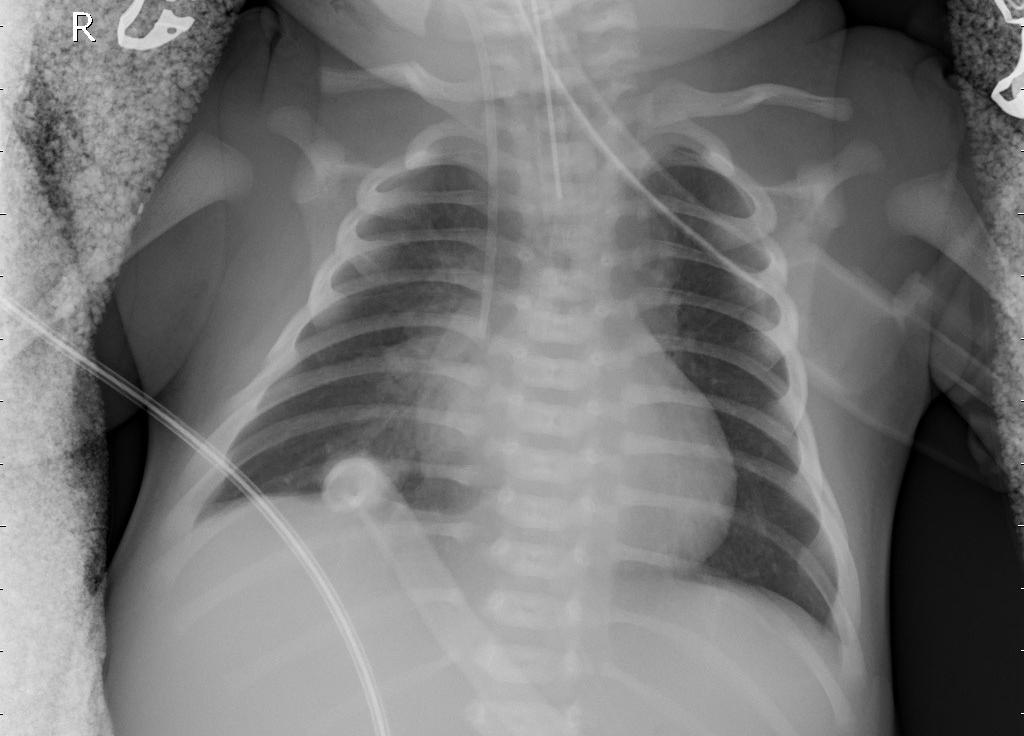
Diagnosis: PNEUMONIA